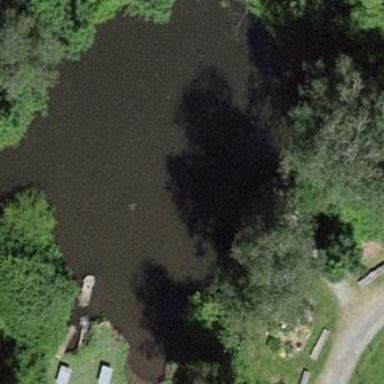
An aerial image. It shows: Pond with natural water.